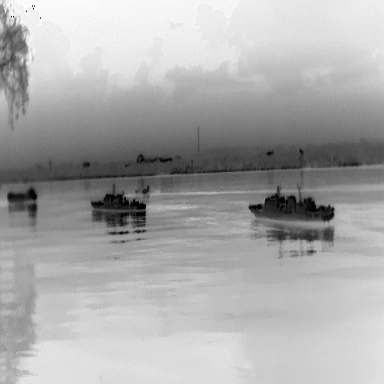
There are two warships in the infrared image.